Question: i'm struggling with display/hide text using javascript here.
Here is what i wanted to achieve like the picture below:

and the below is my javascript i've got:
'''
function change_display(display)
{
if(display.style.display=="none")
{
display.style.display="";
}
else
{
display.style.display="none";
}
}
'''
Html
'''
<!DOCTYPE html PUBLIC "-//W3C//DTD XHTML 1.0 Transitional//EN" "http://www.w3.org/TR/xhtml1/DTD/xhtml1-transitional.dtd">
<html xmlns="http://www.w3.org/1999/xhtml">
<head>
<meta http-equiv="Content-Type" content="text/html; charset=utf-8" />
<title>Untitled Document</title>
<link href="Style_sheet.css" rel="stylesheet" type="text/css" />
<script src="Display text.js" type="text/javascript"></script>
</head>
<body onload="change_display(display)">
<div class="Body">
<div class="header">
<h1 id="head">Manage Components</h1>
<h3 id="select-system">Select System</h3>
</div>
<div class="side-nav">
<a href="javascript:change_display(display)">192.101 English A</a>
<div id="display"><a href="javascript:change_display(display)">&nbsp;&nbsp;Section 1:</a></div>
<div id="display">&nbsp;&nbsp;&nbsp;&nbsp;Topic 1:</div>
</div>
</div>
</body>
</html>
'''
What i've got there doesn't work. I don't know how to get it to work
Although, i could display as text 1 but if i want to keep click and display downward, it won't work.
Oh also, i want use css style with it as well, is there anyway i could do? cos i already use ID for javascript therefore, i can't use ID again for css. I've tried to use "name" but doesn't work at all.
Please help! Thanks in advance!
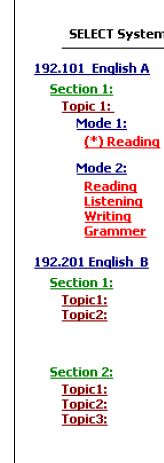
Answer: A couple of the obvious issues:
you are calling 'change_display(display)', but you have not created/filled a variable named 'display'. you can't have multiple elements with the same id. you can't directly access an html element by id- you have to get a reference to it using the id.
some minor things we'll clean up right away:
the call to 'change_display' is not needed for 'body''s 'load' event. calling js from 'href' is bad form.
'''
<!DOCTYPE html PUBLIC "-//W3C//DTD XHTML 1.0 Transitional//EN" "http://www.w3.org/TR/xhtml1/DTD/xhtml1-transitional.dtd">
<html xmlns="http://www.w3.org/1999/xhtml">
<head>
<meta http-equiv="Content-Type" content="text/html; charset=utf-8" />
<title>Untitled Document</title>
<link href="Style_sheet.css" rel="stylesheet" type="text/css" />
<script src="Display text.js" type="text/javascript"></script>
</head>
<body >
<div class="Body">
<div class="header">
<h1 id="head">Manage Components</h1>
<h3 id="select-system">Select System</h3>
</div>
<div class="side-nav">
<a href="#" onclick="change_display('eng_a'); return false;">192.101 English A</a>
<div id="eng_a" style="padding-left: 20px;">
<a href="#" onclick="change_display('eng_a_sec_1'); return false;">Section 1:</a>
<div id="eng_a_sec_1" style="padding-left: 20px;">
Topic 1:
</div>
</div>
</div>
</div>
</body>
</html
'''
javascript:
'''
function change_display(id)
{
// gets an html element by its unique id.
var display = document.getElementById(id);
if(display.style.display=="none")
{
display.style.display="";
}
else
{
display.style.display="none";
}
}
'''